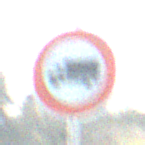
Verkehrszeichen: VerbotFuerKraftfahrzeugeUeberDreiKommaFuenfTonnen
Umgebung: Outdoor, Nature
Tageszeit: MorningAfternoon
Wetter: Clear
Licht: Natural
Jahreszeit: NotSpecified
Kontrast: HighContrast